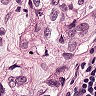
Metastatic tissue present: yes